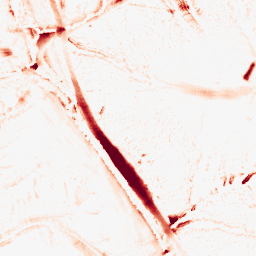
Category: morphological
Decomposition family: morphological
Decomposition parameters: operation: opening
size: 10
Upsampling method: regularized
Upsampling parameters: scale: 2
lambda_reg: 0.001
Upsampling scale: 2